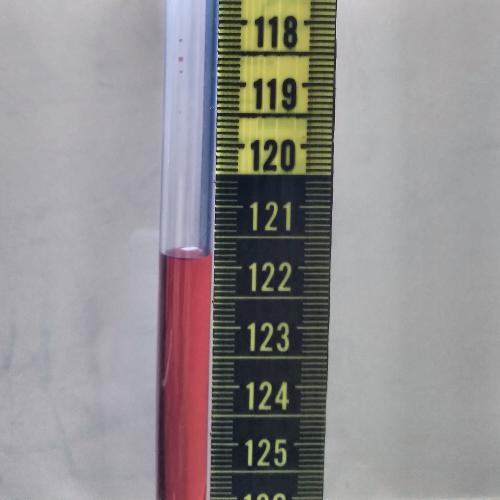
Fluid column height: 121.8 cm